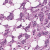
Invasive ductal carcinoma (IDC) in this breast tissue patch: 1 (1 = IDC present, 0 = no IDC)